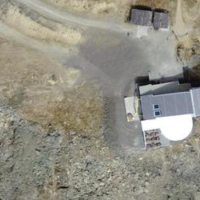
EUNIS habitat code: 48
Species observed at this site:
Montifringilla nivalis
Ranunculus glacialis
Falco tinnunculus
Saxifraga exarata
Linaria cannabina
Lagopus muta